Question: I have a div with a class .imagepicker that is assigned an imgPickerId via '.data("imgPickerId, somevalue)' call. I need to access this particular .imagepicker via jQuery selector.
I have examined several questions on SO and have read several blogs - doesn't work in my case.
Here is how I am trying to select it, along with a chrome debug tools watch proof that it is actually assigned:

An id is 1914. How do I select it correctly with jQuery 1.7.1?
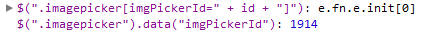
Answer: One way would be to use <URL>:
'''
var $picker = $(".imagepicker").filter(function() {
return $(this).data("imgPickedId") == 1914;
});
'''